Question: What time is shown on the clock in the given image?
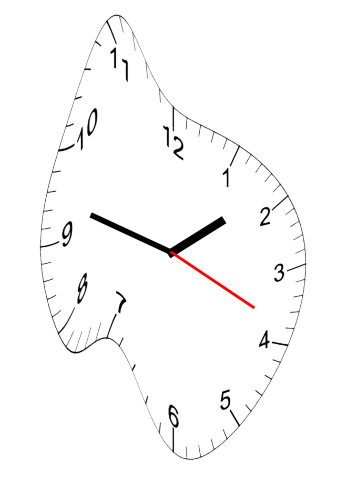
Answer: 01:47:19